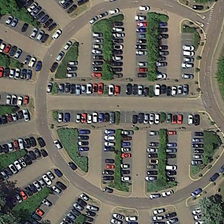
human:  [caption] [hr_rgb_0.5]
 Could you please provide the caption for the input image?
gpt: many green trees are around a circle parking lot with many cars .

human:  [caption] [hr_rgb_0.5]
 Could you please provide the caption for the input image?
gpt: many green trees are around a circle parking lot with many cars .

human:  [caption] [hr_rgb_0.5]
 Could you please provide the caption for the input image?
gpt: many green trees are around a circle parking lot with many cars .

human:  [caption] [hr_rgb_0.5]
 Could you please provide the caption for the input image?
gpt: many green trees are around a circle parking lot with many cars .

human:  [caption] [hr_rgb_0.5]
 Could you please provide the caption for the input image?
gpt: many green trees are around a circle parking lot with many cars .